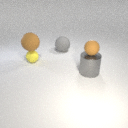
large brown rubber sphere above small yellow rubber sphere